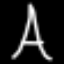
Label: The Eiffel Tower